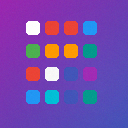
Screen state: on